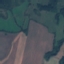
Land use / land cover class: Pasture